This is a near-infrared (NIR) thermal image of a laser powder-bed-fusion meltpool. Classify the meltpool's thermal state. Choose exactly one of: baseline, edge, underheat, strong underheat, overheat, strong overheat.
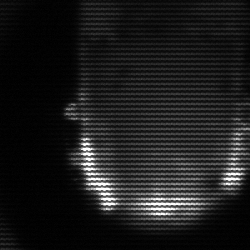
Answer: baseline